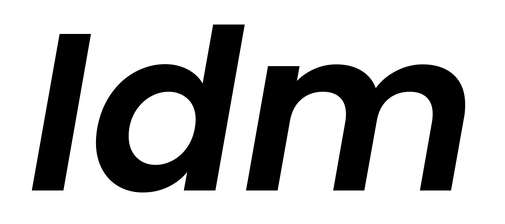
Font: Poppins-SemiBoldItalic